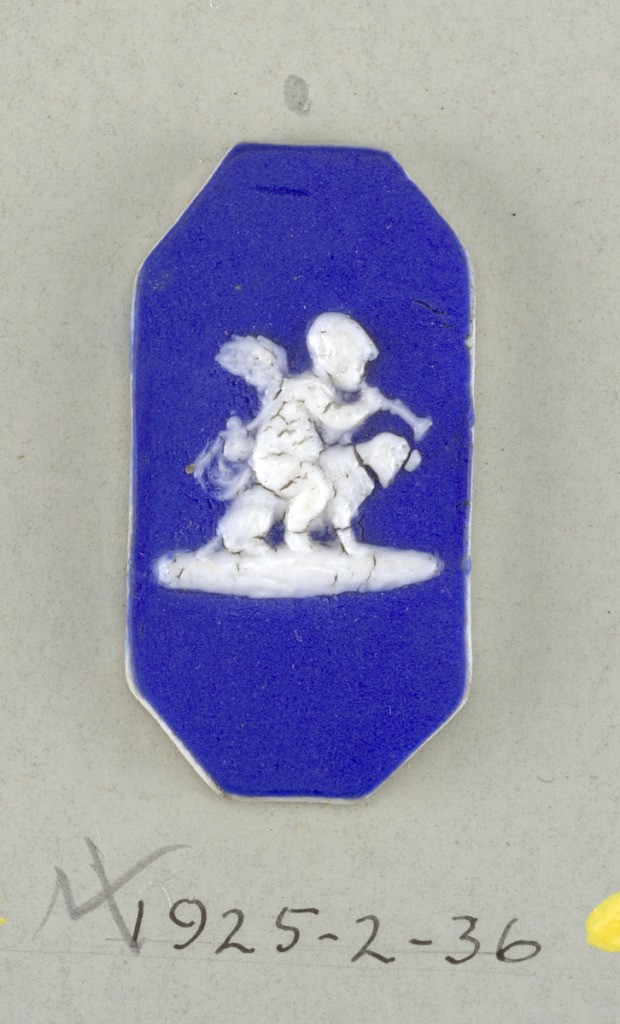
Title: Button
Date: late 18th century
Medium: Stoneware
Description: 1925-2-36: Octagonal mount in the style of Wedgwood Jasperwar...